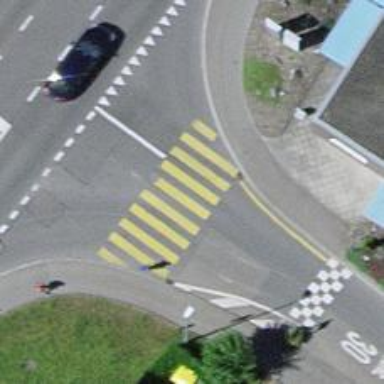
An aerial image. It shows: Uncontrolled zebra crossing with notable zebra markings.